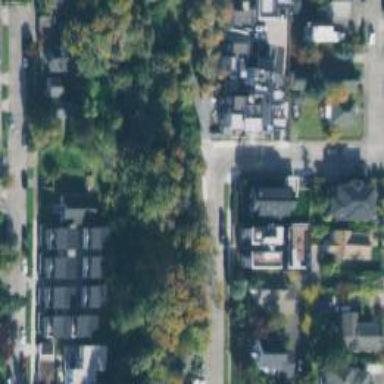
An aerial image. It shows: Residential road with separate sidewalk.